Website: ulta-beauty
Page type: address-validator
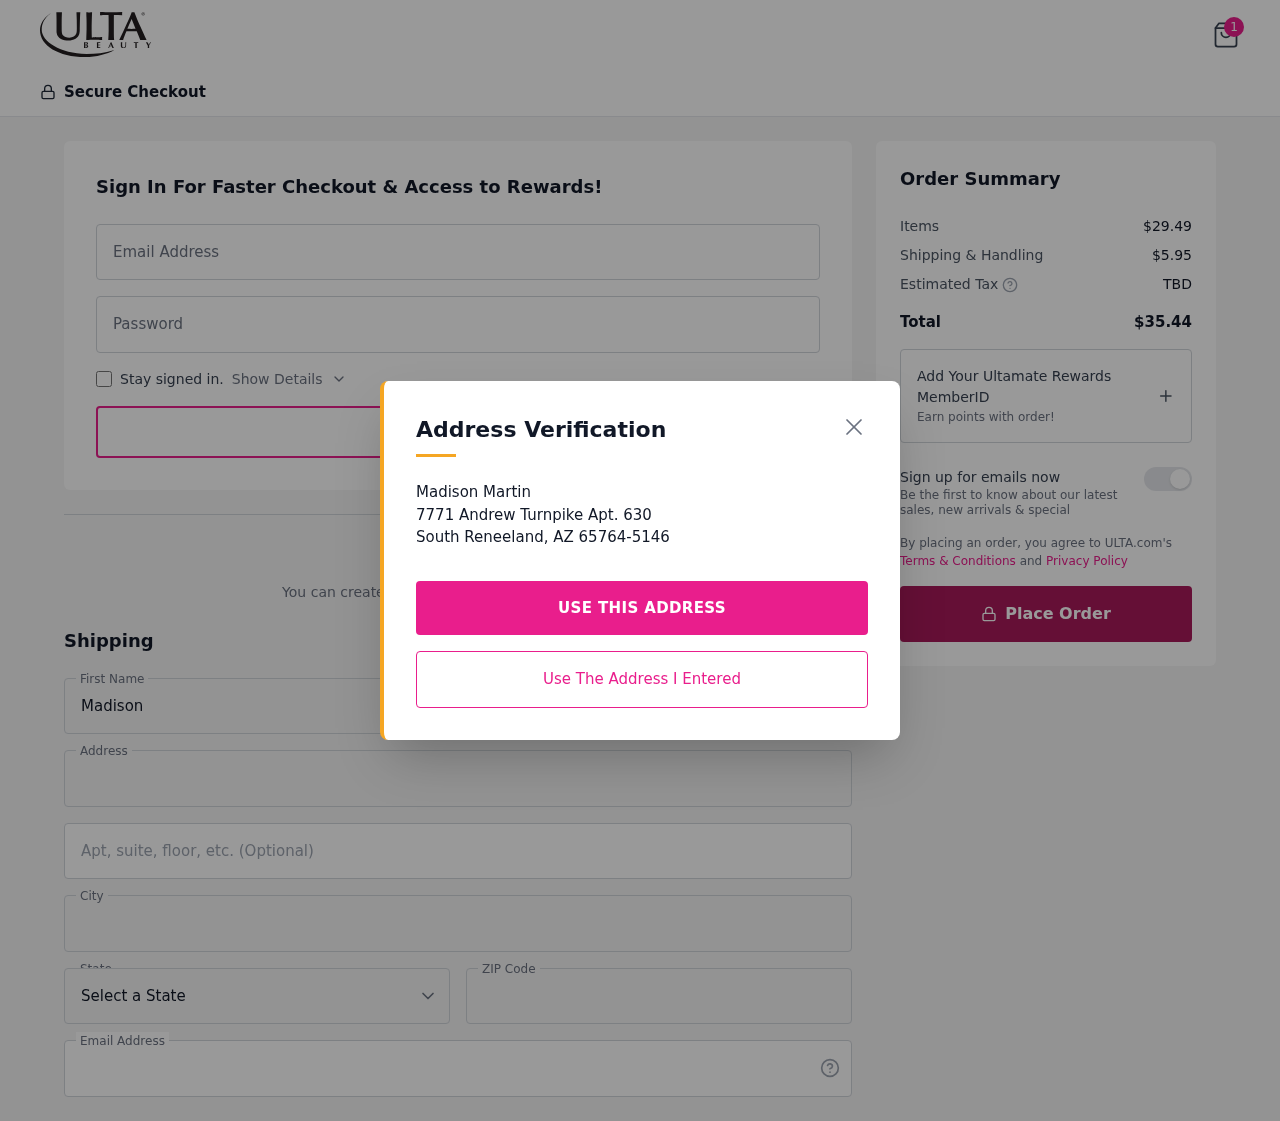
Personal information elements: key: PII_CITY
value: South Reneeland
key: PII_EMAIL
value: madisonmartin@yahoo.com
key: PII_FIRSTNAME
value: Madison
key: PII_LASTNAME
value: Martin
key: PII_POSTCODE
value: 65764
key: PII_STATE_ABBR
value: AZ
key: PII_STREET
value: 7771 Andrew Turnpike Apt. 630
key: PII_STREET2
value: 7771 Andrew Turnpike Apt. 630
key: PII_FULLNAME2
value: Madison Martin
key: PII_CITY2
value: South Reneeland
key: PII_STATE_ABBR2
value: AZ
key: PII_POSTCODE_FULL
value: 65764
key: PII_POSTCODE_EXT
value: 5146
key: PII_POSTCODE_NUMERIC
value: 65764
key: PII_POSTCODE_EXT_NUMERIC
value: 5146
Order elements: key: ORDER_NUM_ITEMS
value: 1
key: ORDER_SUBTOTAL
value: $29.49
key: ORDER_SHIPPING_COST
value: $5.95
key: ORDER_TOTAL
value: $35.44